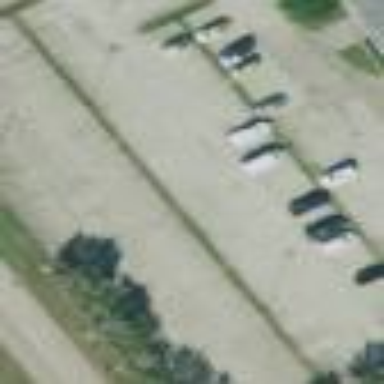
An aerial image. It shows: Parking area.